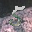
Label: 5